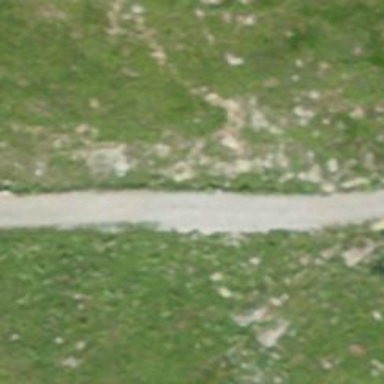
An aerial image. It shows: Track road with grade3 tracktype.